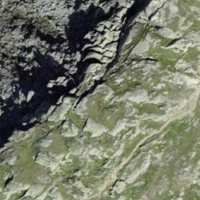
EUNIS habitat code: 31
Species observed at this site:
Sempervivum montanum
Primula hirsuta
Nucifraga caryocatactes
Tichodroma muraria
Turdus torquatus
Prunella collaris